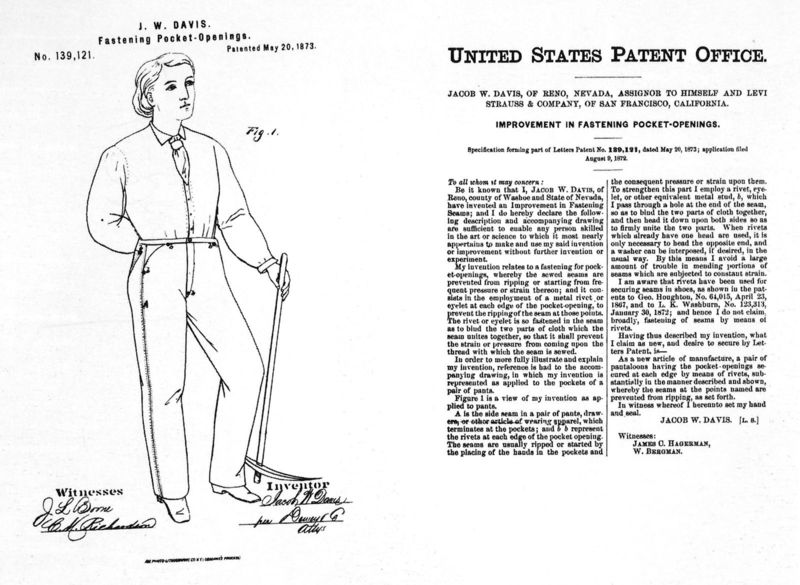
Titel: Patent für Jacob W. Davis und Levi Strauss u. Co.
Schlagwörter: mann, weiß, frau, schwarz, zeichnung, gürtel, anzug, hemd, hose, haare, stock, schrift, schuhe, stab, unterschrift, buch, druck, seite, text, tasche, hosentasche, usa, schaufel, verschluss, spitzhacke, zeugen, overall, vereinigte staaten, office, arbeitskleidung, patent, davis, united, zeicvhnung, jose, patentschrift, states, witnesses